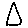
Label: triangle